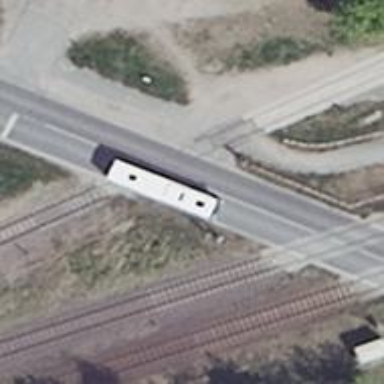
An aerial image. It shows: Railway level crossing.